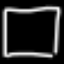
Label: square